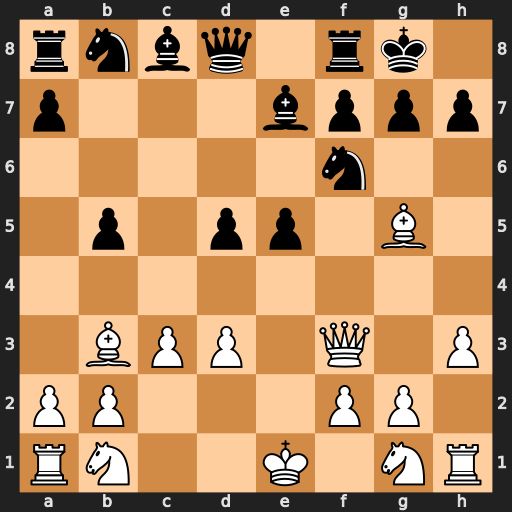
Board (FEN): rnbq1rk1/p3bppp/5n2/1p1pp1B1/8/1BPP1Q1P/PP3PP1/RN2K1NR
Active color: w
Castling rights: KQ
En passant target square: -
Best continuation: Bxf6 Bxf6 Bxd5